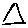
Label: triangle